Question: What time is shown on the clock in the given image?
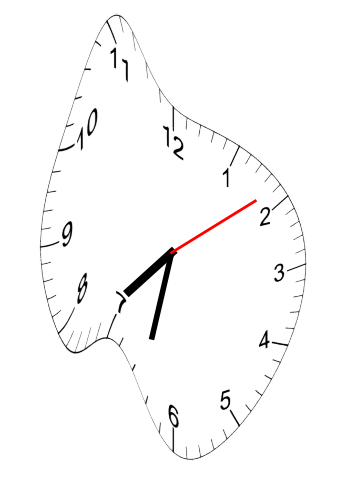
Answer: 07:32:09